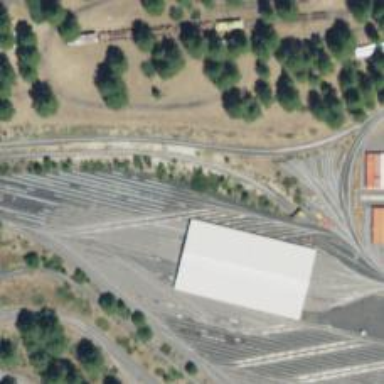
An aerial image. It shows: Miniature railway yard.